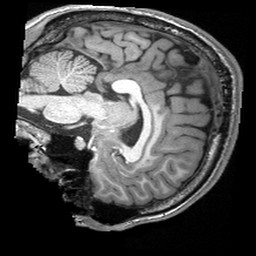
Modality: T1w
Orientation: sagittal
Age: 21
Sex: male